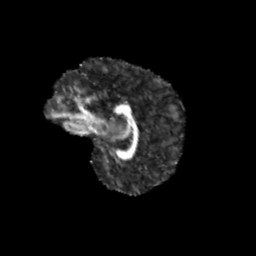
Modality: FA
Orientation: sagittal
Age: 12
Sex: female
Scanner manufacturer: siemens
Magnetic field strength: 3 T
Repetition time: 3.8 s
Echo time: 0.07 s